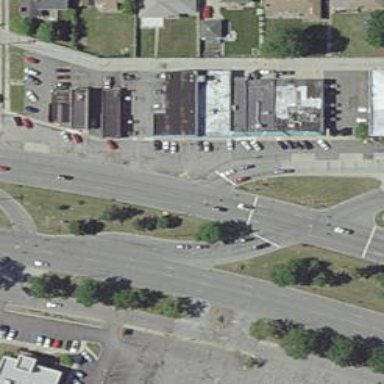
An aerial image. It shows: Asphalt road with separate sidewalk. The road is classified as trunk highway.